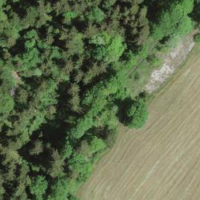
EUNIS habitat code: 44
Species observed at this site:
Centaurea scabiosa